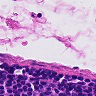
Metastatic tissue present: no